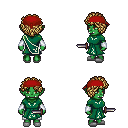
a pixel art fantasy rpg character, female body template, orc, green skin, sash dress, white pants, blonde curly afro hairstyle, red bandana, white cloth bracers, white slippers, dagger, four views (front, back, left, right), 2x2 character sprite sheet, small pixel art, hard edges, no anti-aliasing